Question: I'm looking for a good ray-octree intersection algorithm, which gives me the leafs the ray passes through in an iterative way. I'm planning on implementing it on the CPU, since I do not want to dive into CUDA just yet :)
At the moment, my Voxel raycaster just does 3D DDA (Amanatides/Woo version) on a non-hierarchic array of XxYxZ voxels. You can imagine that this is pretty costly when there's a lot of empty space, as demonstrated in the following picture (brighter red = more work :) ):

I've already figured out that there are two kinds of algorithms for this task: , which works from the leafs back upwards, and , which is basicly depth-first search.
I've already found Revelles' algorithm from 2000, called <URL>, which looks interesting, but is quite old. This is a top-down algorithm.
The most popular bottom-up approach seems to be Problem is that most DDA Octree traversal algorithms expect the octree to be of equal depth, which I do not want - empty subtrees should just be a null pointer or something similar.
In the more recent literature about Sparse Voxel Octrees I've managed to read through, (most notably <URL>.
Now, here's my question: does anybody have any experience implementing a basic, no-frills ray-octree intersection algorithm? What would you recommend?
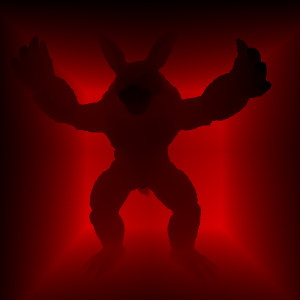
Answer: For the record, this is my implementation of the Revelles paper I ended up using:
'''
#include "octree_traversal.h"
using namespace std;
unsigned char a; // because an unsigned char is 8 bits
int first_node(double tx0, double ty0, double tz0, double txm, double tym, double tzm){
unsigned char answer = 0; // initialize to <PHONE>
// select the entry plane and set bits
if(tx0 > ty0){
if(tx0 > tz0){ // PLANE YZ
if(tym < tx0) answer|=2; // set bit at position 1
if(tzm < tx0) answer|=1; // set bit at position 0
return (int) answer;
}
}
else {
if(ty0 > tz0){ // PLANE XZ
if(txm < ty0) answer|=4; // set bit at position 2
if(tzm < ty0) answer|=1; // set bit at position 0
return (int) answer;
}
}
// PLANE XY
if(txm < tz0) answer|=4; // set bit at position 2
if(tym < tz0) answer|=2; // set bit at position 1
return (int) answer;
}
int new_node(double txm, int x, double tym, int y, double tzm, int z){
if(txm < tym){
if(txm < tzm){return x;} // YZ plane
}
else{
if(tym < tzm){return y;} // XZ plane
}
return z; // XY plane;
}
void proc_subtree (double tx0, double ty0, double tz0, double tx1, double ty1, double tz1, Node* node){
float txm, tym, tzm;
int currNode;
if(tx1 < 0 || ty1 < 0 || tz1 < 0) return;
if(node->terminal){
cout << "Reached leaf node " << node->debug_ID << endl;
return;
}
else{ cout << "Reached node " << node->debug_ID << endl;}
txm = 0.5*(tx0 + tx1);
tym = 0.5*(ty0 + ty1);
tzm = 0.5*(tz0 + tz1);
currNode = first_node(tx0,ty0,tz0,txm,tym,tzm);
do{
switch (currNode)
{
case 0: {
proc_subtree(tx0,ty0,tz0,txm,tym,tzm,node->children[a]);
currNode = new_node(txm,4,tym,2,tzm,1);
break;}
case 1: {
proc_subtree(tx0,ty0,tzm,txm,tym,tz1,node->children[1^a]);
currNode = new_node(txm,5,tym,3,tz1,8);
break;}
case 2: {
proc_subtree(tx0,tym,tz0,txm,ty1,tzm,node->children[2^a]);
currNode = new_node(txm,6,ty1,8,tzm,3);
break;}
case 3: {
proc_subtree(tx0,tym,tzm,txm,ty1,tz1,node->children[3^a]);
currNode = new_node(txm,7,ty1,8,tz1,8);
break;}
case 4: {
proc_subtree(txm,ty0,tz0,tx1,tym,tzm,node->children[4^a]);
currNode = new_node(tx1,8,tym,6,tzm,5);
break;}
case 5: {
proc_subtree(txm,ty0,tzm,tx1,tym,tz1,node->children[5^a]);
currNode = new_node(tx1,8,tym,7,tz1,8);
break;}
case 6: {
proc_subtree(txm,tym,tz0,tx1,ty1,tzm,node->children[6^a]);
currNode = new_node(tx1,8,ty1,8,tzm,7);
break;}
case 7: {
proc_subtree(txm,tym,tzm,tx1,ty1,tz1,node->children[7^a]);
currNode = 8;
break;}
}
} while (currNode<8);
}
void ray_octree_traversal(Octree* octree, Ray ray){
a = 0;
// fixes for rays with negative direction
if(ray.direction[0] < 0){
ray.origin[0] = octree->center[0] * 2 - ray.origin[0];//camera origin fix
ray.direction[0] = - ray.direction[0];
a |= 4 ; //bitwise OR (latest bits are XYZ)
}
if(ray.direction[1] < 0){
ray.origin[1] = octree->center[1] * 2 - ray.origin[1];
ray.direction[1] = - ray.direction[1];
a |= 2 ;
}
if(ray.direction[2] < 0){
ray.origin[2] = octree->center[2] * 2 - ray.origin[2];
ray.direction[2] = - ray.direction[2];
a |= 1 ;
}
double divx = 1 / ray.direction[0]; // IEEE stability fix
double divy = 1 / ray.direction[1];
double divz = 1 / ray.direction[2];
double tx0 = (octree->min[0] - ray.origin[0]) * divx;
double tx1 = (octree->max[0] - ray.origin[0]) * divx;
double ty0 = (octree->min[1] - ray.origin[1]) * divy;
double ty1 = (octree->max[1] - ray.origin[1]) * divy;
double tz0 = (octree->min[2] - ray.origin[2]) * divz;
double tz1 = (octree->max[2] - ray.origin[2]) * divz;
if( max(max(tx0,ty0),tz0) < min(min(tx1,ty1),tz1) ){
proc_subtree(tx0,ty0,tz0,tx1,ty1,tz1,octree->root);
}
}
'''